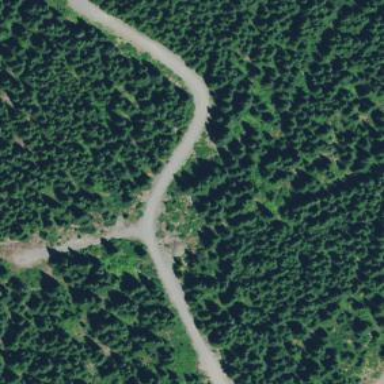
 ideal for classic and skating styles of grooming."